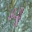
Label: 4